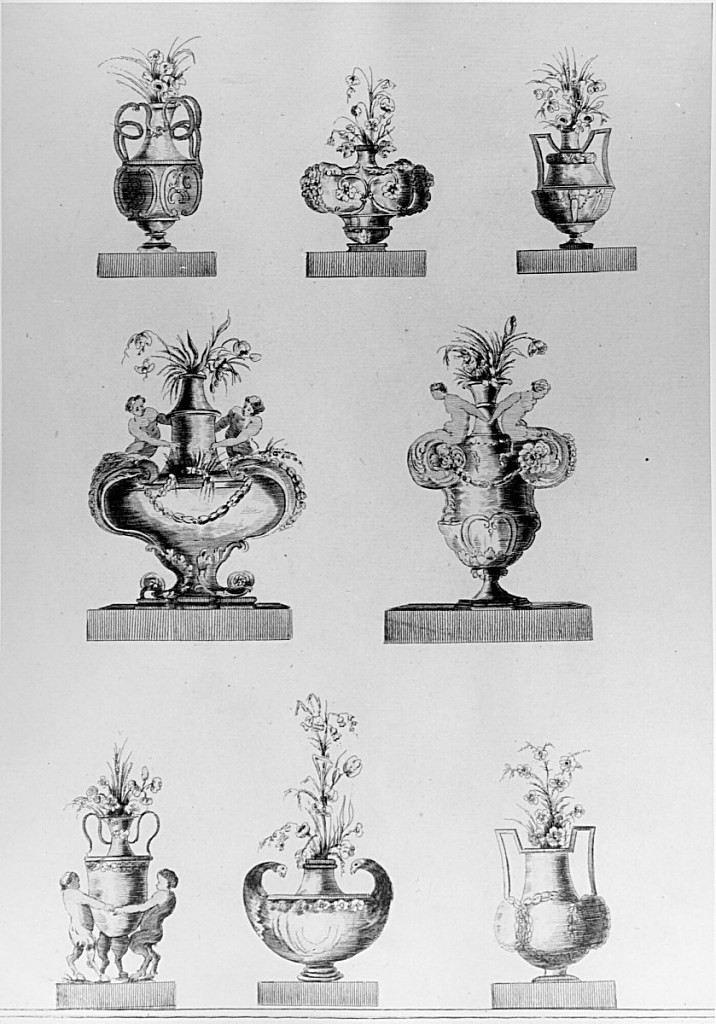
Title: Print
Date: c. 1770
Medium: Paper
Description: After the ''raccolta di vasi''. Top row: After the third design of plate 1, the fifth design of plate 5, the fifth design of plate 1. Center row: After the central design of plate 4, and the sixth design of plate 5. Bottom row: After the second design of plate 2, the fifthe design of plate 3, the first design of plate 2. Two framing lines. ''3''.